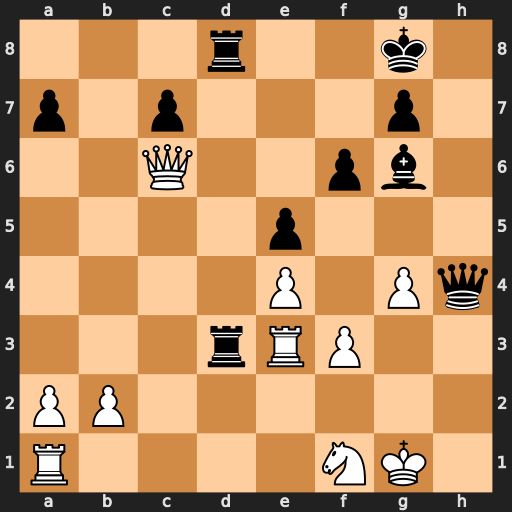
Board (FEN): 3r2k1/p1p3p1/2Q2pb1/4p3/4P1Pq/3rRP2/PP6/R4NK1
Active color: w
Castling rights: -
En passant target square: -
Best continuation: Rxd3 Rxd3 Qc4+ Bf7 Qxd3